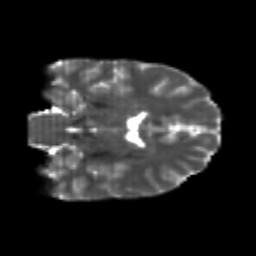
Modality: T2w
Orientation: coronal
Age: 22
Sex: male
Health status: healthy
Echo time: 0.074 s